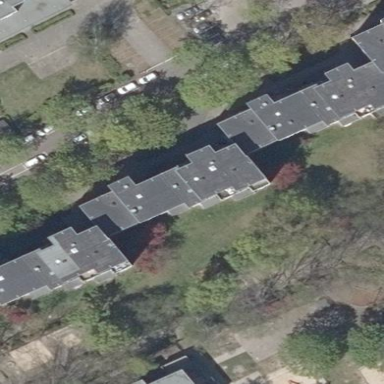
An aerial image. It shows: Apartment building with flat roof.